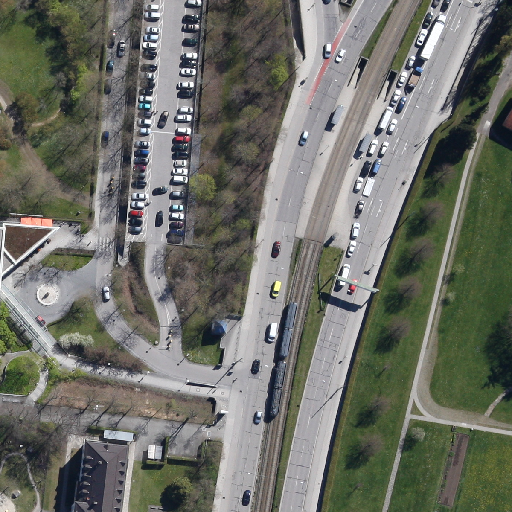
Referring expression: bikeway